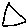
Label: triangle